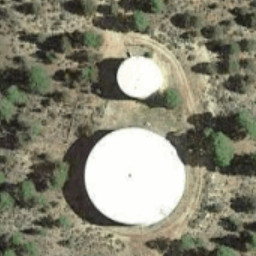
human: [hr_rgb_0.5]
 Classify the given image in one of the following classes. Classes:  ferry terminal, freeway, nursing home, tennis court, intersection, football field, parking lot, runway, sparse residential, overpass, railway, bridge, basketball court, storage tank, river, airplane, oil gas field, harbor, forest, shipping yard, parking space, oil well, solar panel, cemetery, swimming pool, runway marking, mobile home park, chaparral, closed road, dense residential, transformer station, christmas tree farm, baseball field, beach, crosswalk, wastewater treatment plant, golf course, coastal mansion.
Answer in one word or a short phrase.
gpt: storage tank